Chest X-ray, AP view. Patient: 45 years old, sex M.
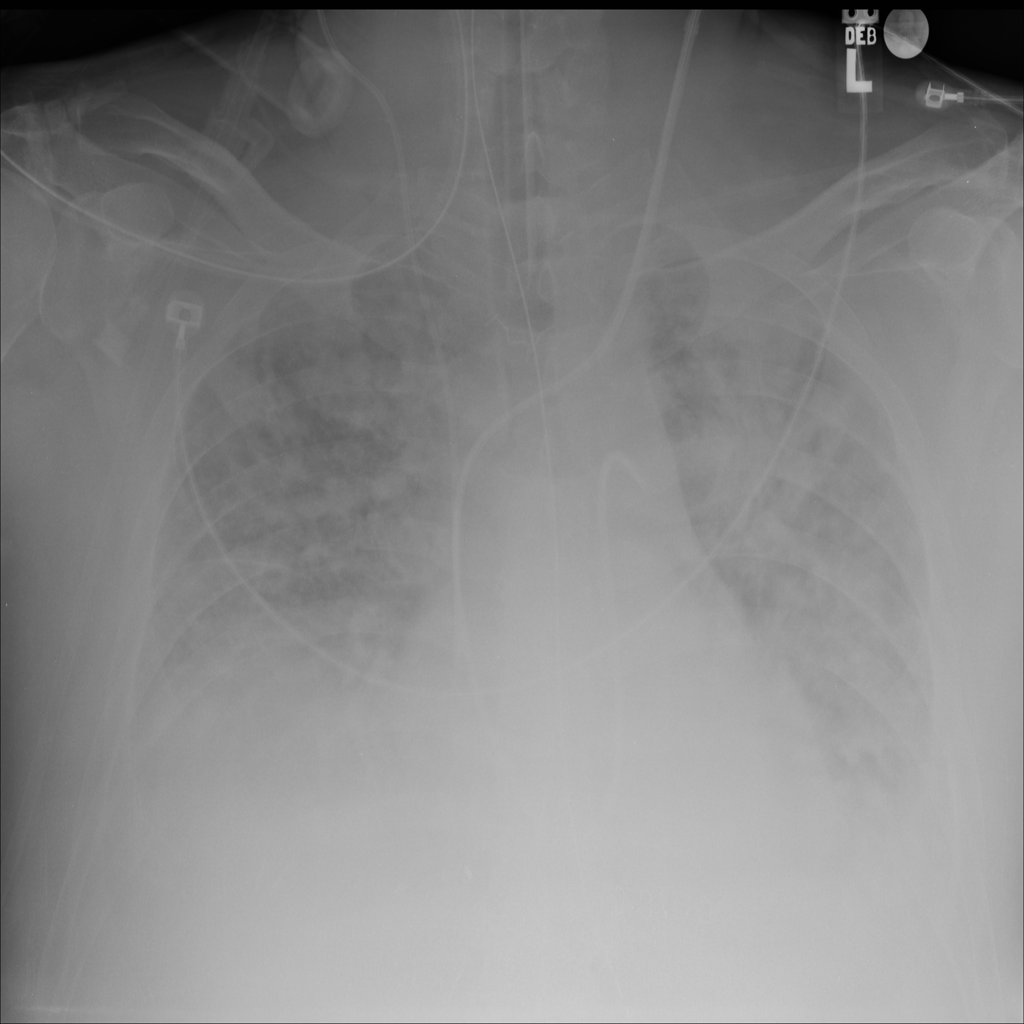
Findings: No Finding